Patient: sex M, age 78
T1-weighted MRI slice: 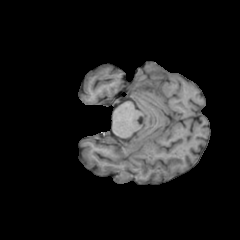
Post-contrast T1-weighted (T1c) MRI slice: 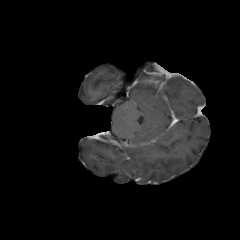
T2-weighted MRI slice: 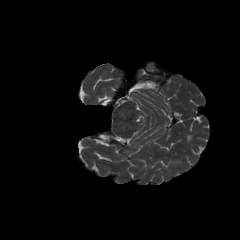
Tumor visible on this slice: no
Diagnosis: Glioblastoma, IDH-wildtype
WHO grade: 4